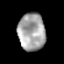
Tissue: prostate
Cell type: Myeloid cells
Senescence score: 0.2064
Nuclear area (px): 999
Mean DAPI intensity: 164.056